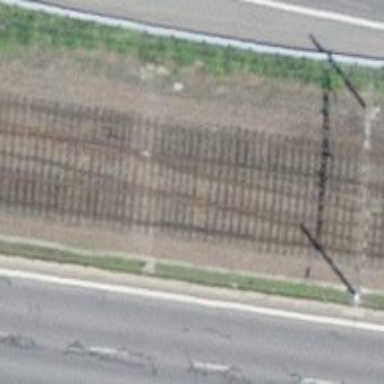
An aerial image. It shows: Single railway track with electrified contact line.